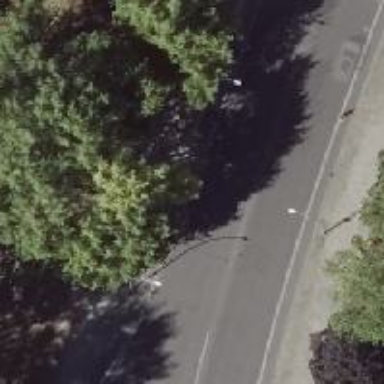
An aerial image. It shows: Tertiary road with asphalt surface. It has sidewalks on both sides and designated cycle lane with asphalt surface.